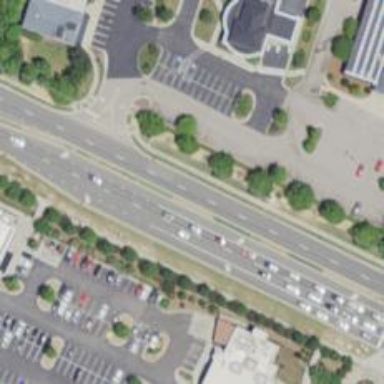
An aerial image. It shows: Secondary road with asphalt surface and separate sidewalk.